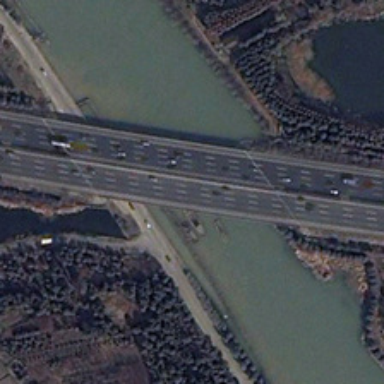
Many green trees are in two sides of a river with a bridge over it .